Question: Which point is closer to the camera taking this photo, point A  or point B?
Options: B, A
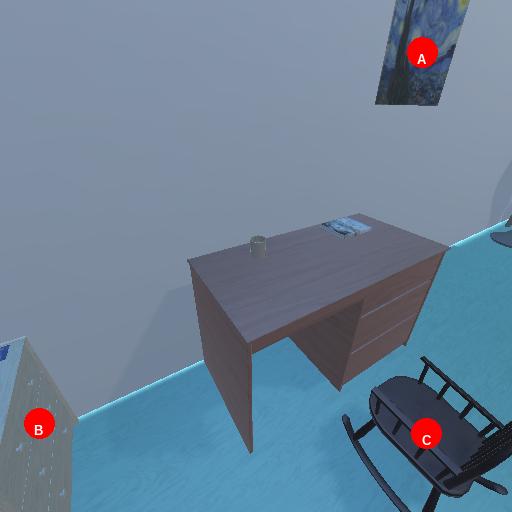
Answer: B